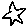
Label: star